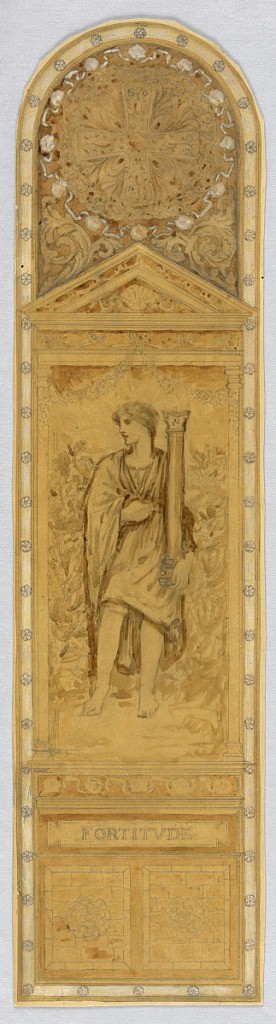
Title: Fortitude, Design for a Stained Glass Window
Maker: Francis Augustus Lathrop, American, 1849–1909
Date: ca. 1890
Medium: Brush and watercolor, white gouache, graphite on tracing paper
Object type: Drawing
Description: Tall, vertical composition with top arched. Center, figure standing holding a small column. His head turned to the left. Foliage left and right. A large rosette with a cross and foliage above. Fortitude written on base, above two panels with flowers.